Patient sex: M
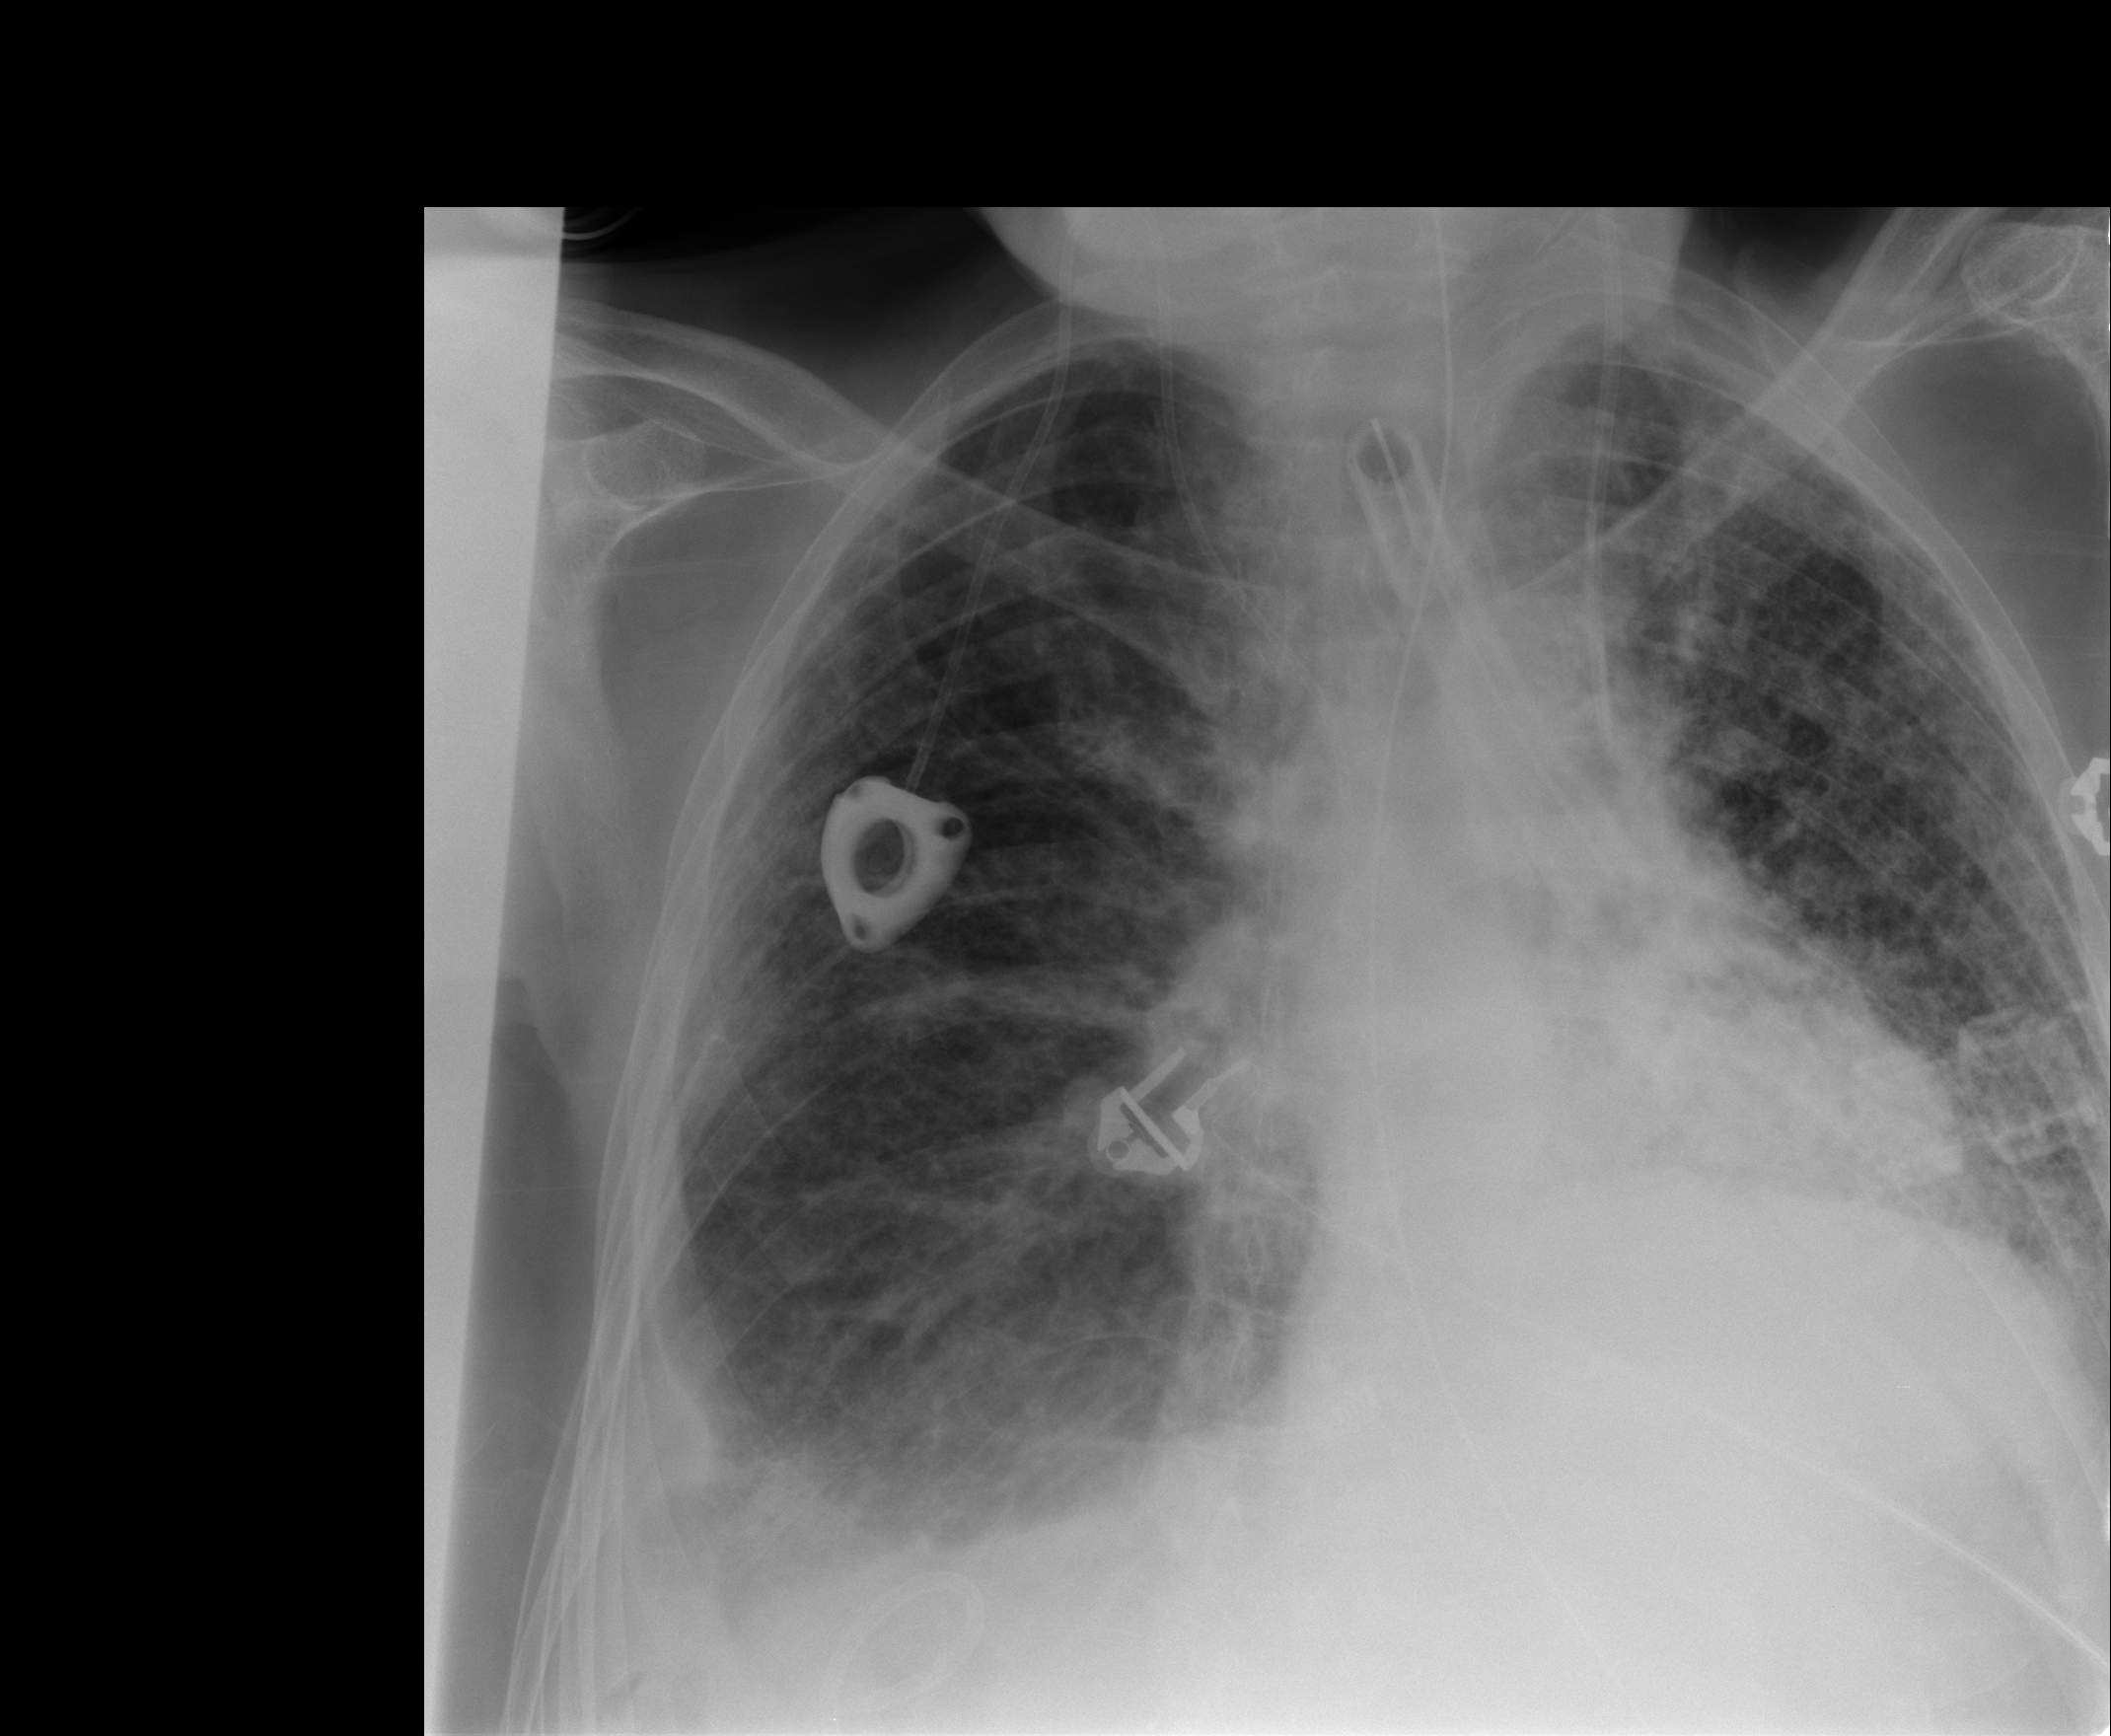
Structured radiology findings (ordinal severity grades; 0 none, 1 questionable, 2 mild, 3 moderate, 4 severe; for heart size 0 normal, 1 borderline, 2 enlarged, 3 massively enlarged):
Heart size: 1
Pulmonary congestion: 3
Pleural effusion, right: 2
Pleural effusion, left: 0
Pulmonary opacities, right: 3
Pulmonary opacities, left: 3
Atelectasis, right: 2
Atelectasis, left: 3